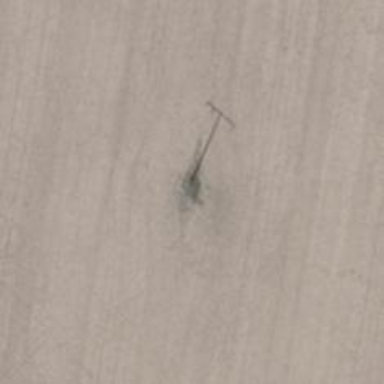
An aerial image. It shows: Power pole.